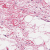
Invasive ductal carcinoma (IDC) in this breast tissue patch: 0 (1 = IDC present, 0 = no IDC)